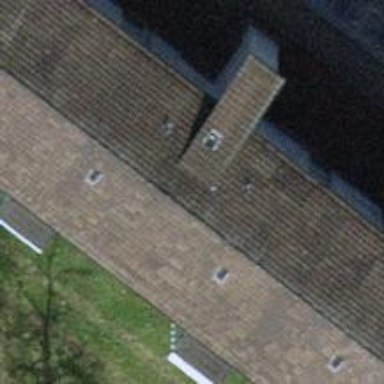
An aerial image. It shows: Apartments building with tiled roof.